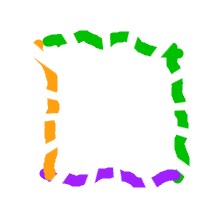
Shape: square